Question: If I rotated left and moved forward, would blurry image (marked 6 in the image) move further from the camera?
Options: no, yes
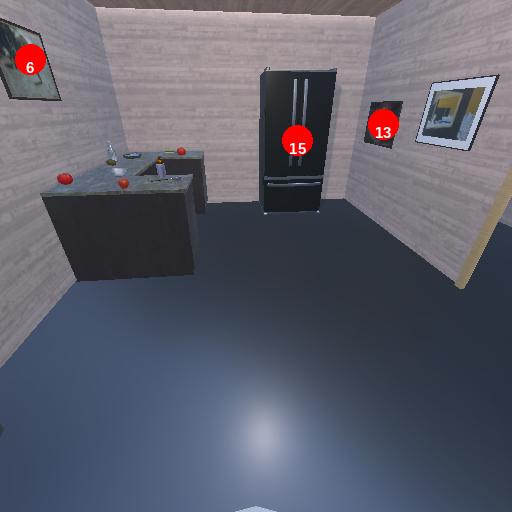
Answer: no